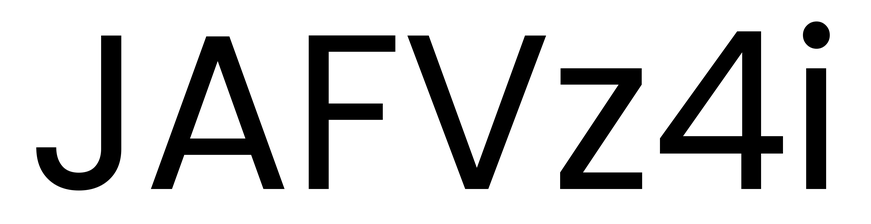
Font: Poppins-Regular